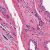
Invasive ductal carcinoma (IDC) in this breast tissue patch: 1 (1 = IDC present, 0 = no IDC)